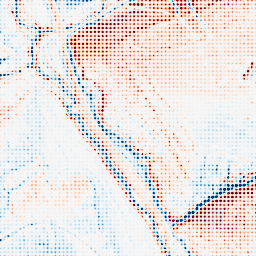
Category: classical
Decomposition family: uniform
Decomposition parameters: size: 10
Upsampling method: sinc_hamming
Upsampling parameters: scale: 8
kernel_size: 4
Upsampling scale: 8